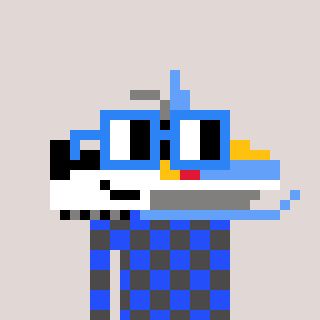
a pixel art character with square blue glasses, a snowmobile-shaped head and a grayscale-colored body on a warm background